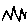
Label: zigzag